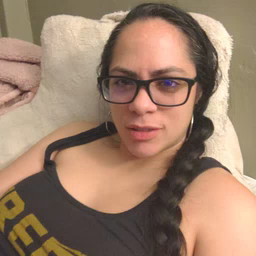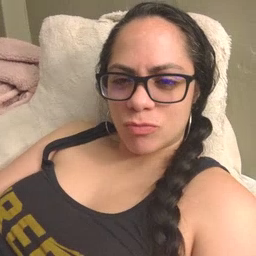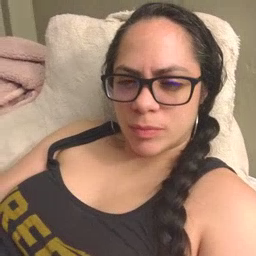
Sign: penny